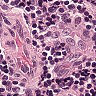
Metastatic tissue present: no